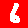
Digit: 6